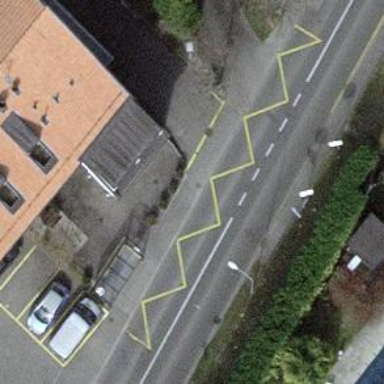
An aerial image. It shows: Sidewalk with asphalt surface leading to bus stop. The bus stop has platform and shelter.